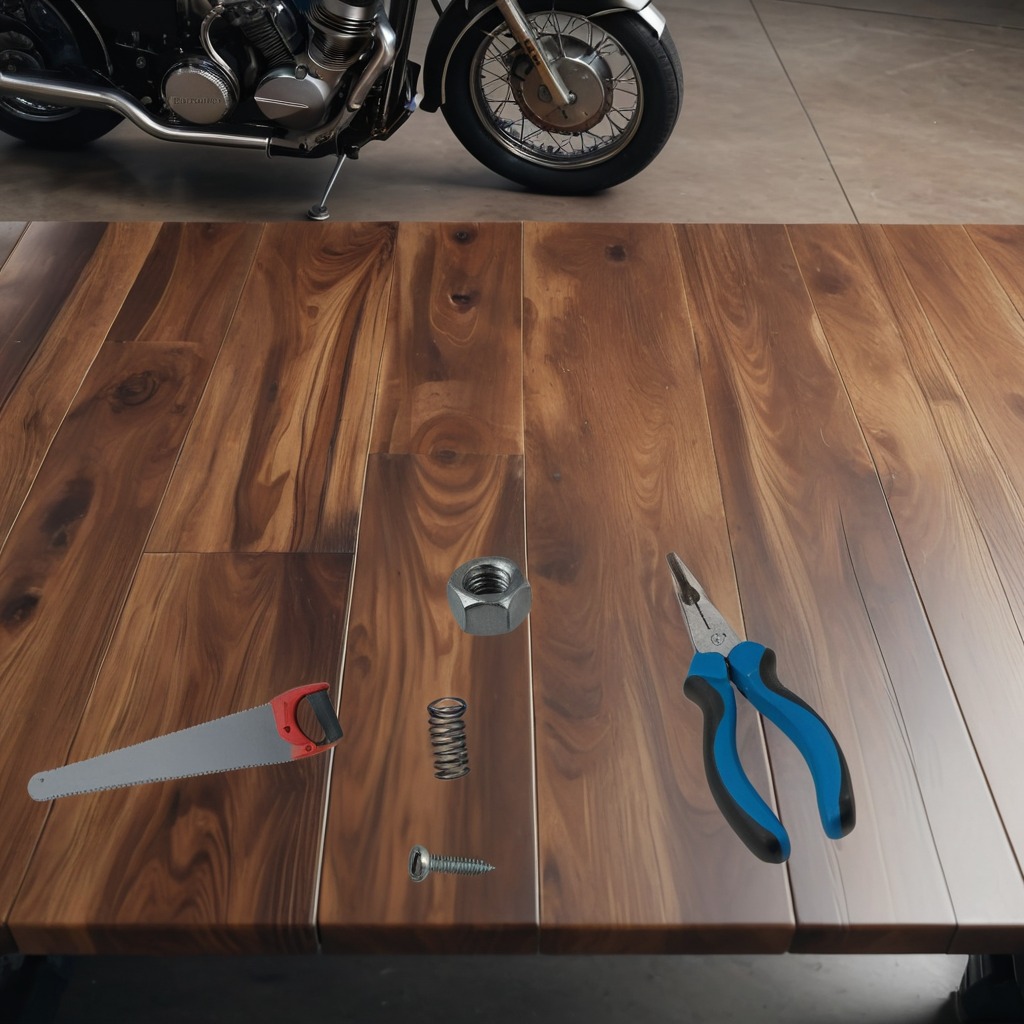
A metal machine screw, pliers, coiled metal spring, handheld metal saw, and metal nut are lying on the oil-spilled wooden table in a vintage motorcycle garage.